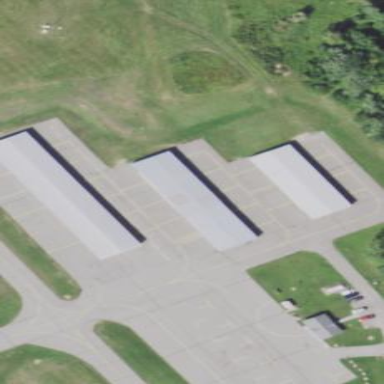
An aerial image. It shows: Hangar building.